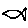
Label: fish